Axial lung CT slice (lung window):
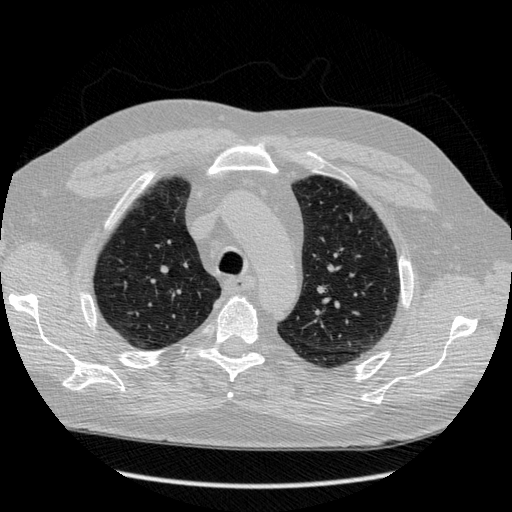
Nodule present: no